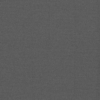
Label: dusty